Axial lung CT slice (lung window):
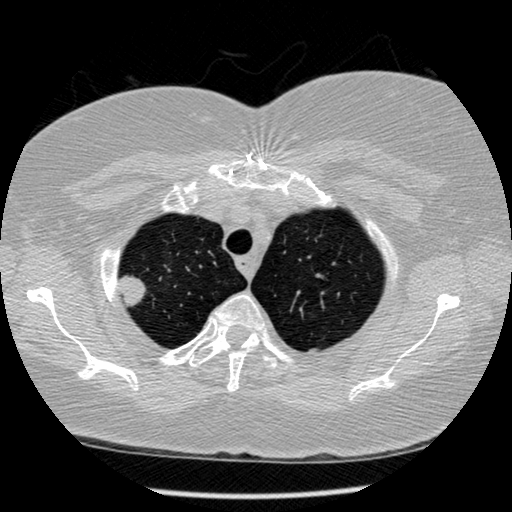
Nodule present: yes
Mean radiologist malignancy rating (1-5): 4.5